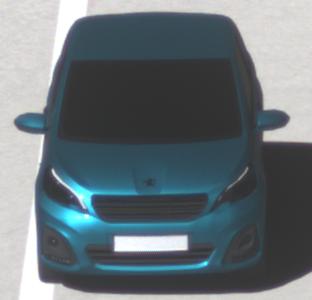
Make: Peugeot
Model: 108 1.0 VTi 68
Detailed model: 108
Model produced from: 2015/03
Model produced until: 2016/10
Doors: 3
Color: blue
Road condition: dry road
Daytime: morning or afternoon
Contrast: high contrast